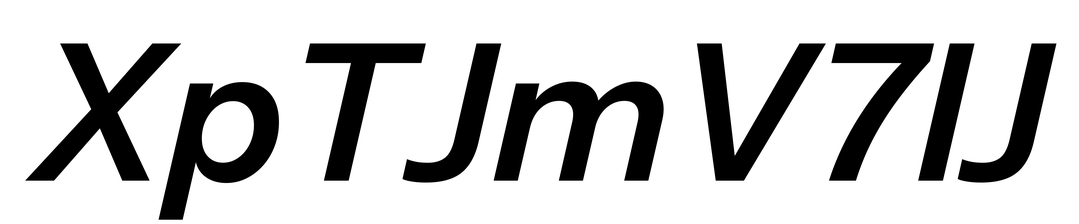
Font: InstrumentSans-Italic_SemiBold_Italic